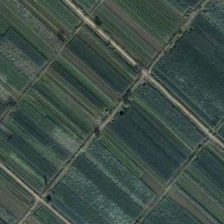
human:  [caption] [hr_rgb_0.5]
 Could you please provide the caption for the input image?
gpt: many pieces of farmlands are together .

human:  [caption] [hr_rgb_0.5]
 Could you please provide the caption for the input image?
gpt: many pieces of farmlands are together .

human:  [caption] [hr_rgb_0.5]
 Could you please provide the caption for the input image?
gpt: many pieces of farmlands are together .

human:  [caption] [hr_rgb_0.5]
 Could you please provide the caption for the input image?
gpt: many pieces of farmlands are together .

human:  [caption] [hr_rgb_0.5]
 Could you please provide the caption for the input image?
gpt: many pieces of farmlands are together .